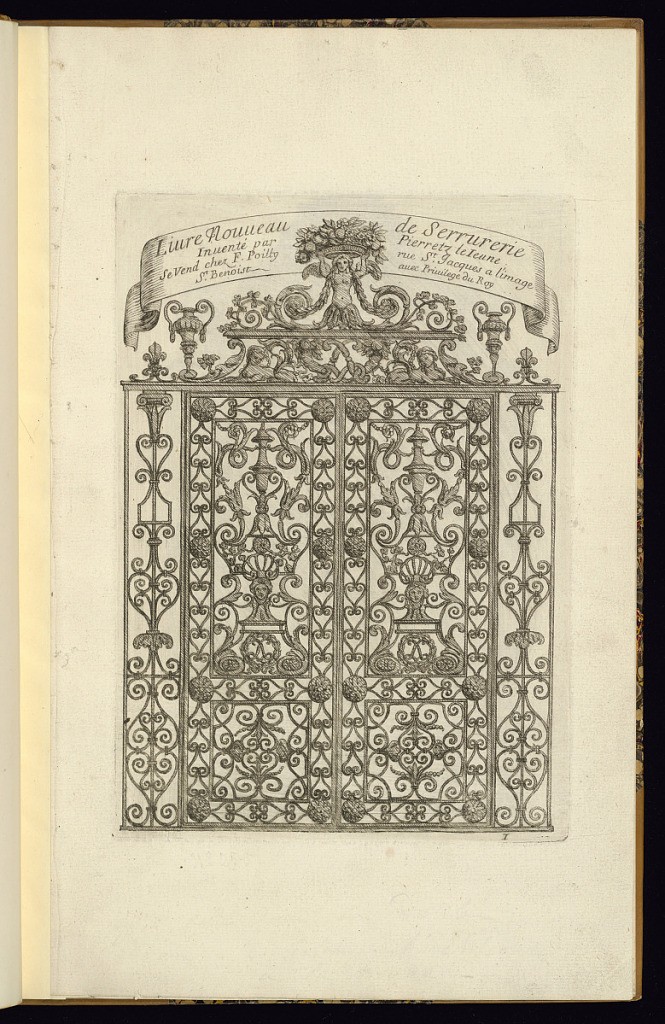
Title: Title Page
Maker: Antoine Pierretz le jeune, French, active 1660-70
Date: ca. 1665
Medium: Etching on laid paper
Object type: Print
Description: Title page for a series of ironwork designs. The title is lettered on a banner above a wrought iron gate with two doors featuring grotesque and arabesque ornament. Topped with a winged terminal figure holding a basket of fruit and flowers above their head with their lower body in the form of scrolling acanthus leaves, below sphynx's, cornucopias, moon faces, vases, fleurs-de-lys, and interlaced L's. The doors include rosettes, shells, fleurons, sprigs, masks, vases, scrolling acanthus leaves, and interlaced L's. The plate is numbered.